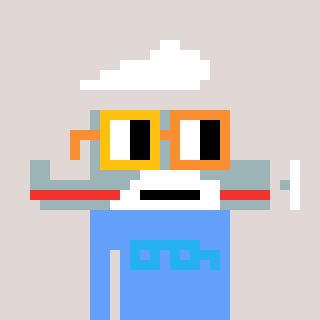
a pixel art character with square yellow and orange glasses, a plane-shaped head and a blue-colored body on a warm background